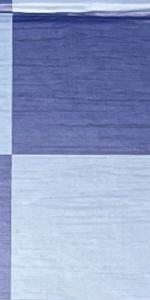
Label: Empty